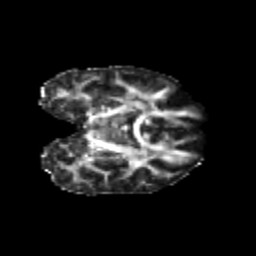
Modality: FA
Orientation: coronal
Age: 20
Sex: female
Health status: healthy
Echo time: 0.074 s